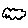
Label: cloud